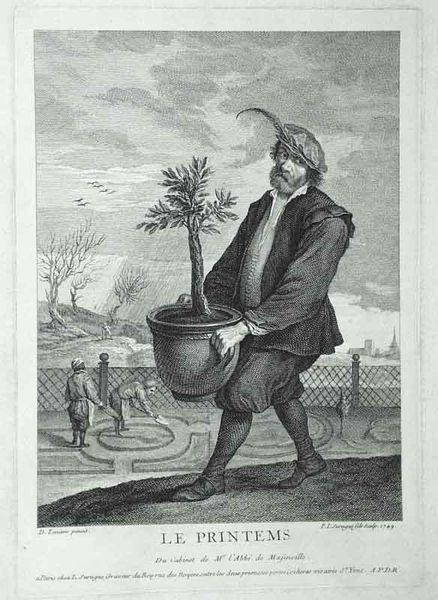
Titel: Der Frühling (Le printems)
Künstler: Pierre Louis Surugue
Standort: Karlsruhe
Institution: Staatliche Kunsthalle Karlsruhe
Schlagwörter: baum, feder, himmel, mann, weiß, wolken, bäume, kirchturm, landschaft, menschen, stadt, blume, frankreich, grau, hintergrund, hut, schwarz, zeichnung, anlage, park, zaun, muster, bart, hemd, hose, jacke, kappe, mütze, barock, tragen, vollbart, erde, hügel, vögel, wind, gehen, kirche, sonne, gewand, blatt, person, pflanze, pflanzen, renaissance, arbeit, garten, blumentopf, kübel, topf, schrift, schuhe, acker, laufen, berge, grafik, graphik, hecke, kahl, herbst, winter, französisch, wetter, palme, frühling, regen, druck, schwarz-weiss, schraffur, radierung, stich, titel, text, schuh, allegorie, topfpflanze, beet, beete, gärtner, rabatte, zaum, parterre, wolkne, kniebundhose, strumpfhosen, gelehrter, bundhosen, kupferstich, jahreszeit, schaufel, spaten, olivenbaum, container, beer, broderie, jahreszeiten, pflanzenkübel, hutfeder, pflegen, kübelpflanze, allergorie, printemps, 18. jahrhundert, #wolken, 1799, 1709, le printemps, franzsöisch, printems, kupfersticgh, #parterre, pflanze blumentopf, containerpflanze, schwrz-weiss